Interaction volume radius: 5 \u00c5
Interaction volume height: 10 \u00c5
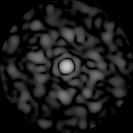
Disorder parameter: 0.8498